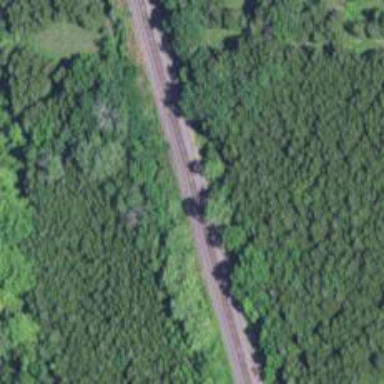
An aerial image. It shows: Railway track.